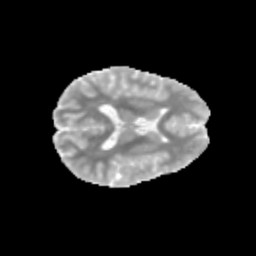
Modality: MD
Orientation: axial
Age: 11
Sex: female
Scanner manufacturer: siemens
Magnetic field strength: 3 T
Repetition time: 3.8 s
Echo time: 0.07 s